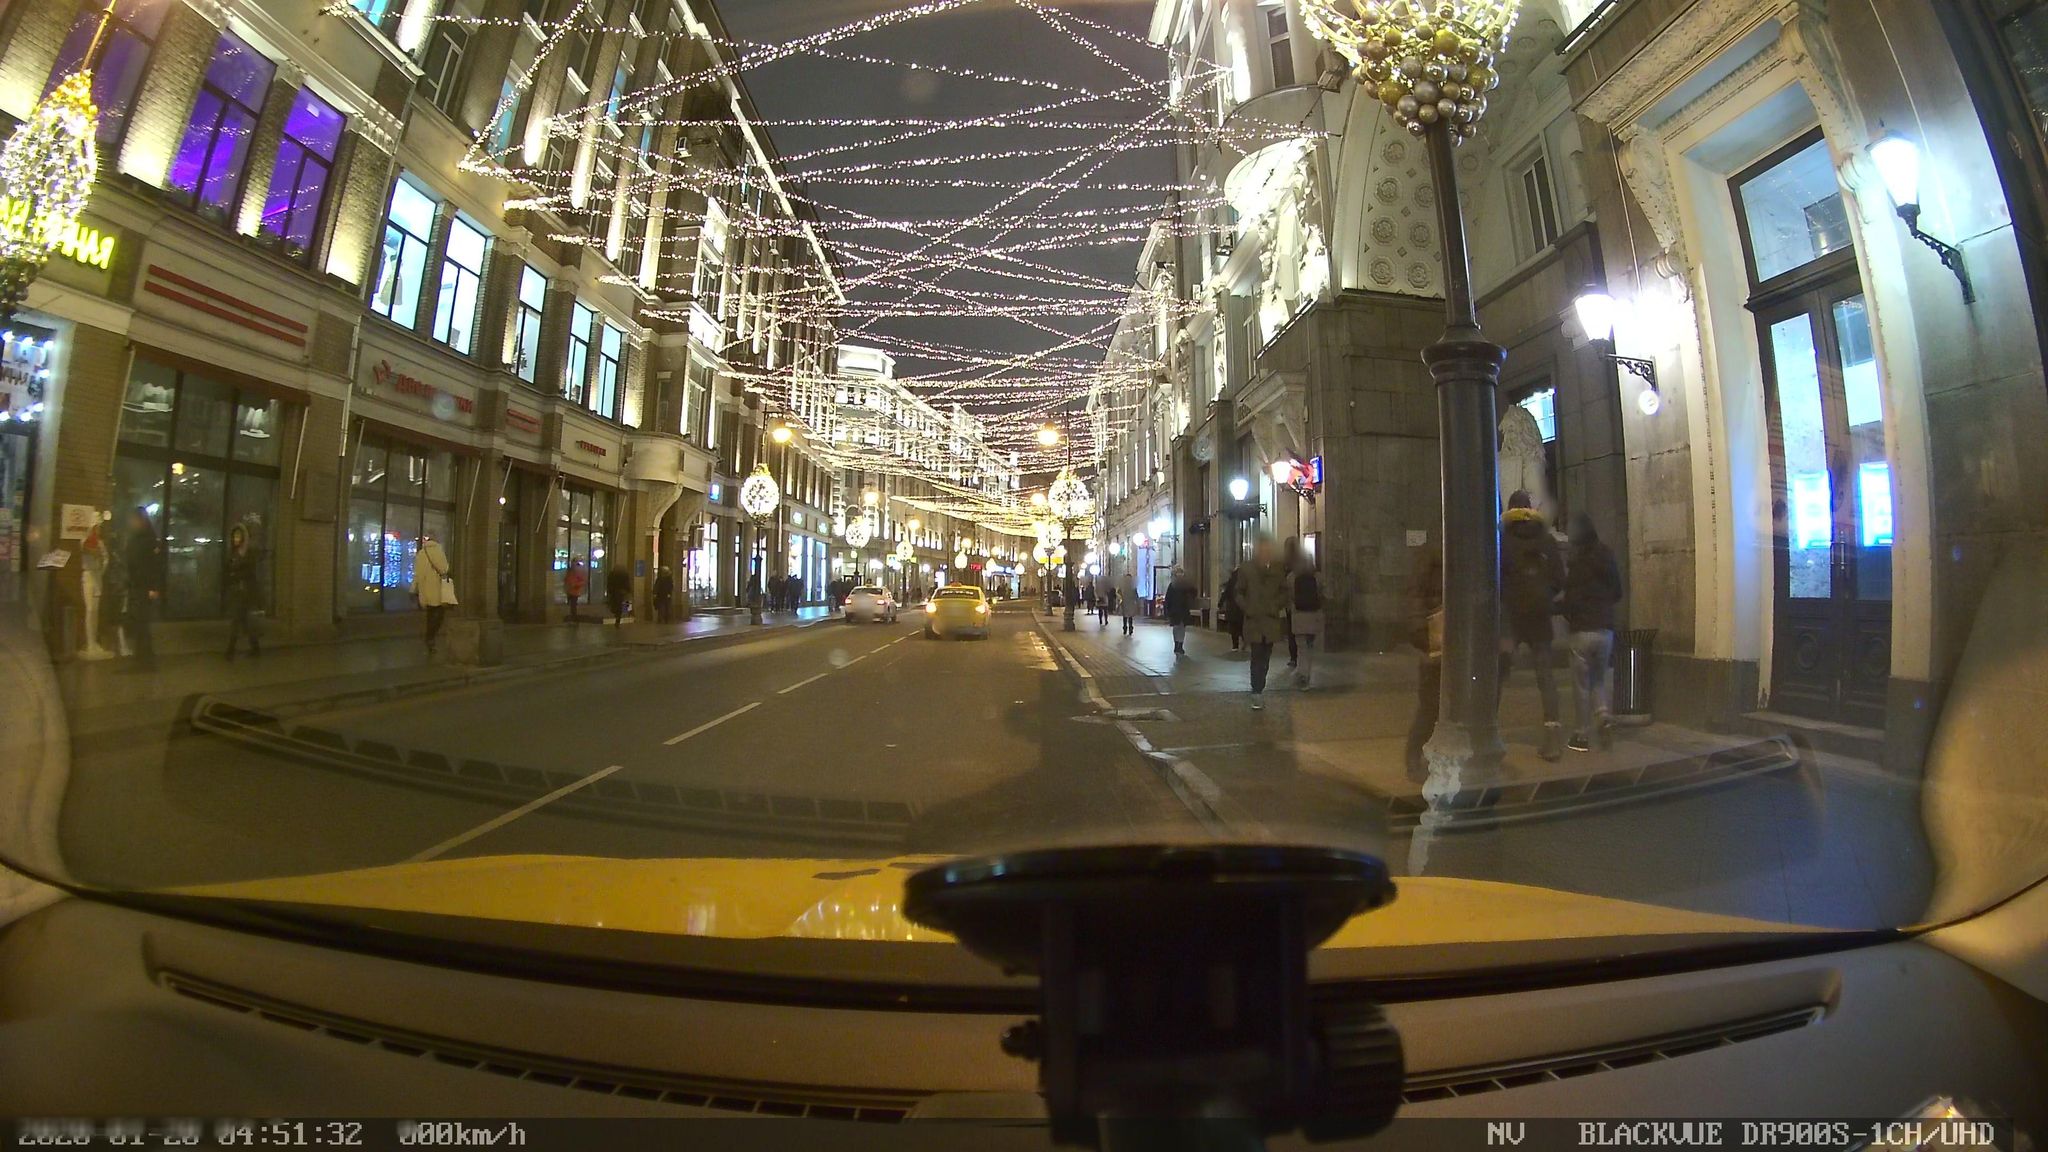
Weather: clear
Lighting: night
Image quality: slightly poor
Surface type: driving surface
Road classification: secondary
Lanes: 2
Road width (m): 3.5
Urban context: urban centre
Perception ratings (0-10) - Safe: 2.95, Lively: 6.52, Beautiful: 3.67, Boring: 2.28, Depressing: 3.97, Wealthy: 2.84